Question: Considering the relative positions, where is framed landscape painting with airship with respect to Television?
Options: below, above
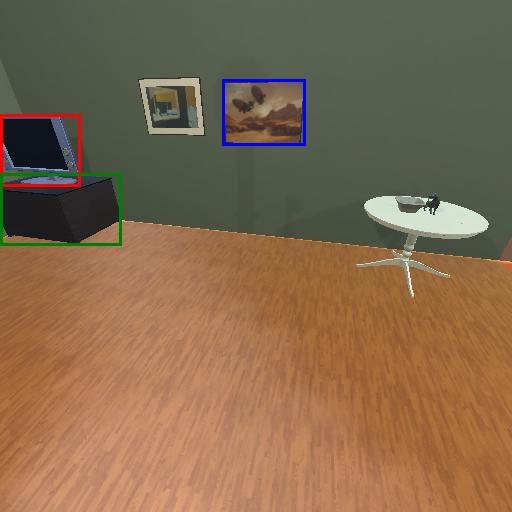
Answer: below